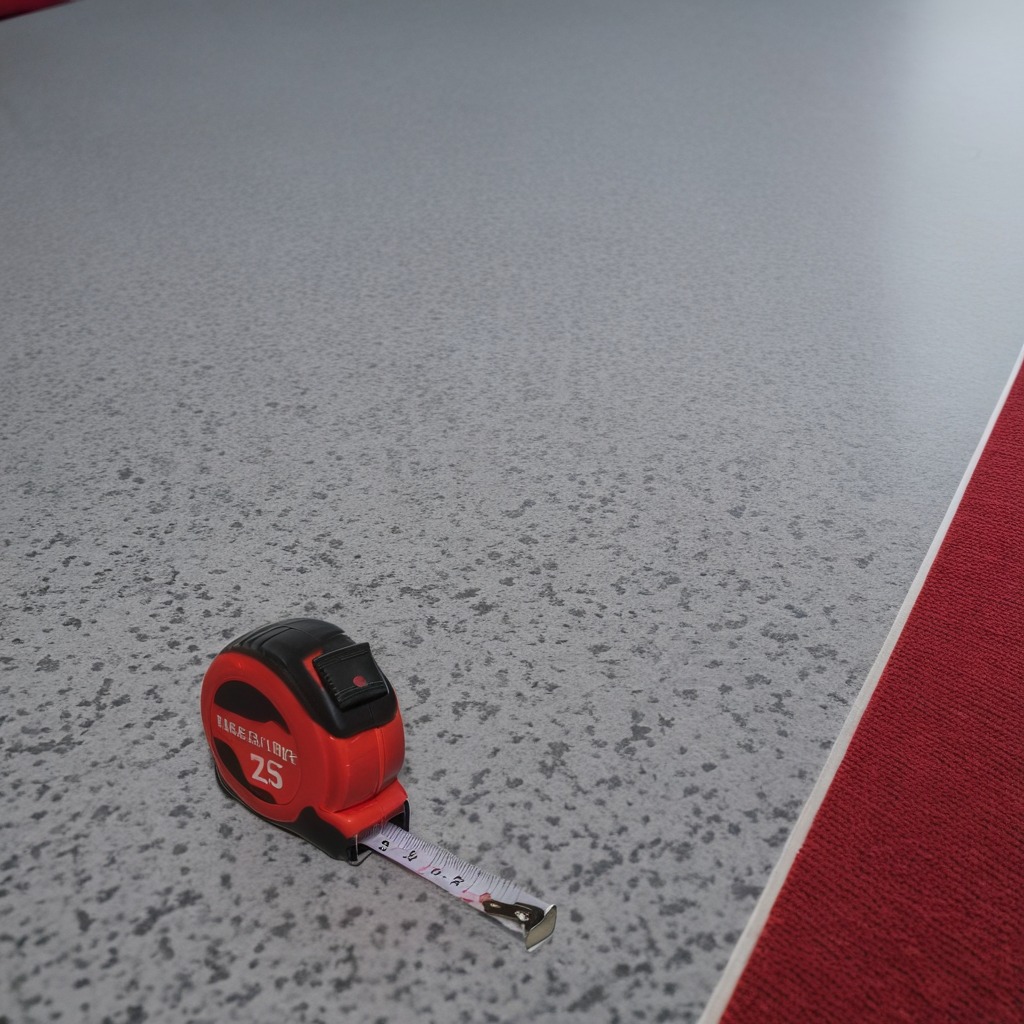
A measuring tape lies on the clean granite tabletop.